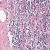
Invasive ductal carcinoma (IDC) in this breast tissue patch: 0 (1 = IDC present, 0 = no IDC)